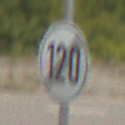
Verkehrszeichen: EndeGeschwindigkeit120
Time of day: Midday
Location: Outdoor (Suburban)
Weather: PartlyCloudy
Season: Summer
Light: Natural